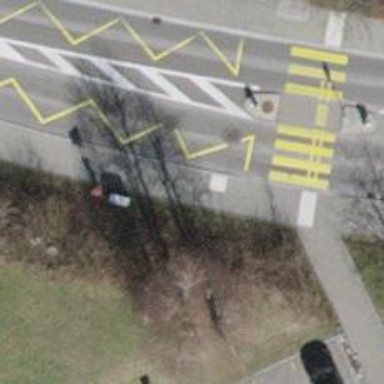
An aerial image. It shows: Bus stop with platform for public transport.